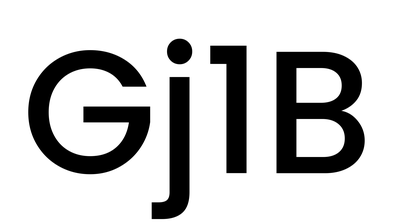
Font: Poppins-Medium